Question: Recently, Edge script debugging support has been added to Visual Studio, which allows you to start Edge with the VS debugger attached. So I did exactly that and started my solution with script debugging enabled:
<URL>
Alas, when I start the solution I get this error and the debugging process is stopped:
> Received breakpoint event referencing unknown breakpoint '1012'
Hence, I can only start the solution with script debugging disabled.
You might find the following information useful:
- - - - -
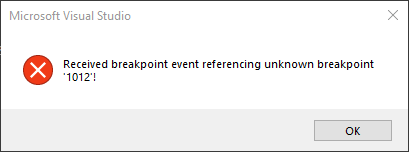
Answer: I have figured out what the problem was: There were some breakpoints scattered in the script code in Visual Studio (since before the development server was added to Edge). When I removed all of those breakpoints and added them again .
I would consider this a bug in either Edge or Visual Studio.